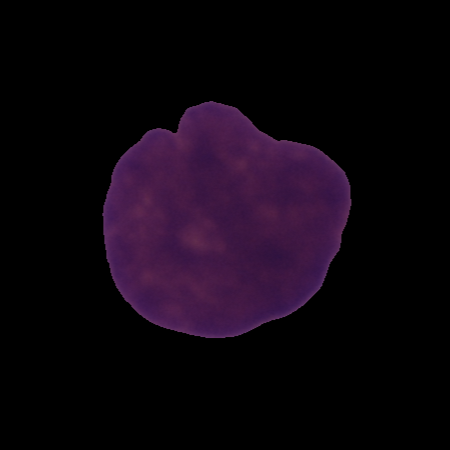
Label: cancer